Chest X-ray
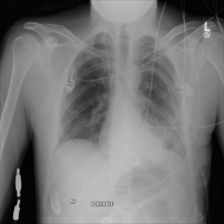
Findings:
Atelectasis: negative
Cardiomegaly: negative
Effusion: negative
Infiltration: negative
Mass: negative
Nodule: negative
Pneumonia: negative
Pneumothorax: negative
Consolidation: negative
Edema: negative
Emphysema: negative
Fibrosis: negative
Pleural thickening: negative
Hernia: negative